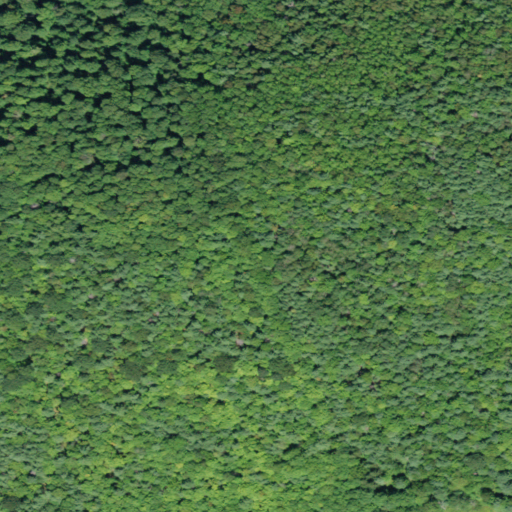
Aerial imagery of mountain in New York named Warnerville Hill containing mixed forest, evergreen forest, deciduous forest, and pasture